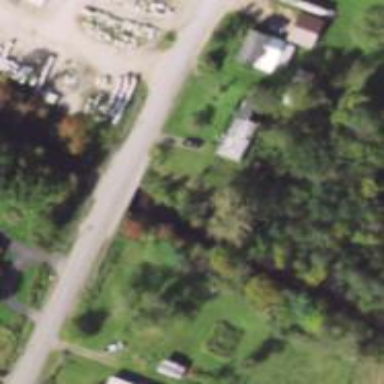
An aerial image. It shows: Residential road with bridge.